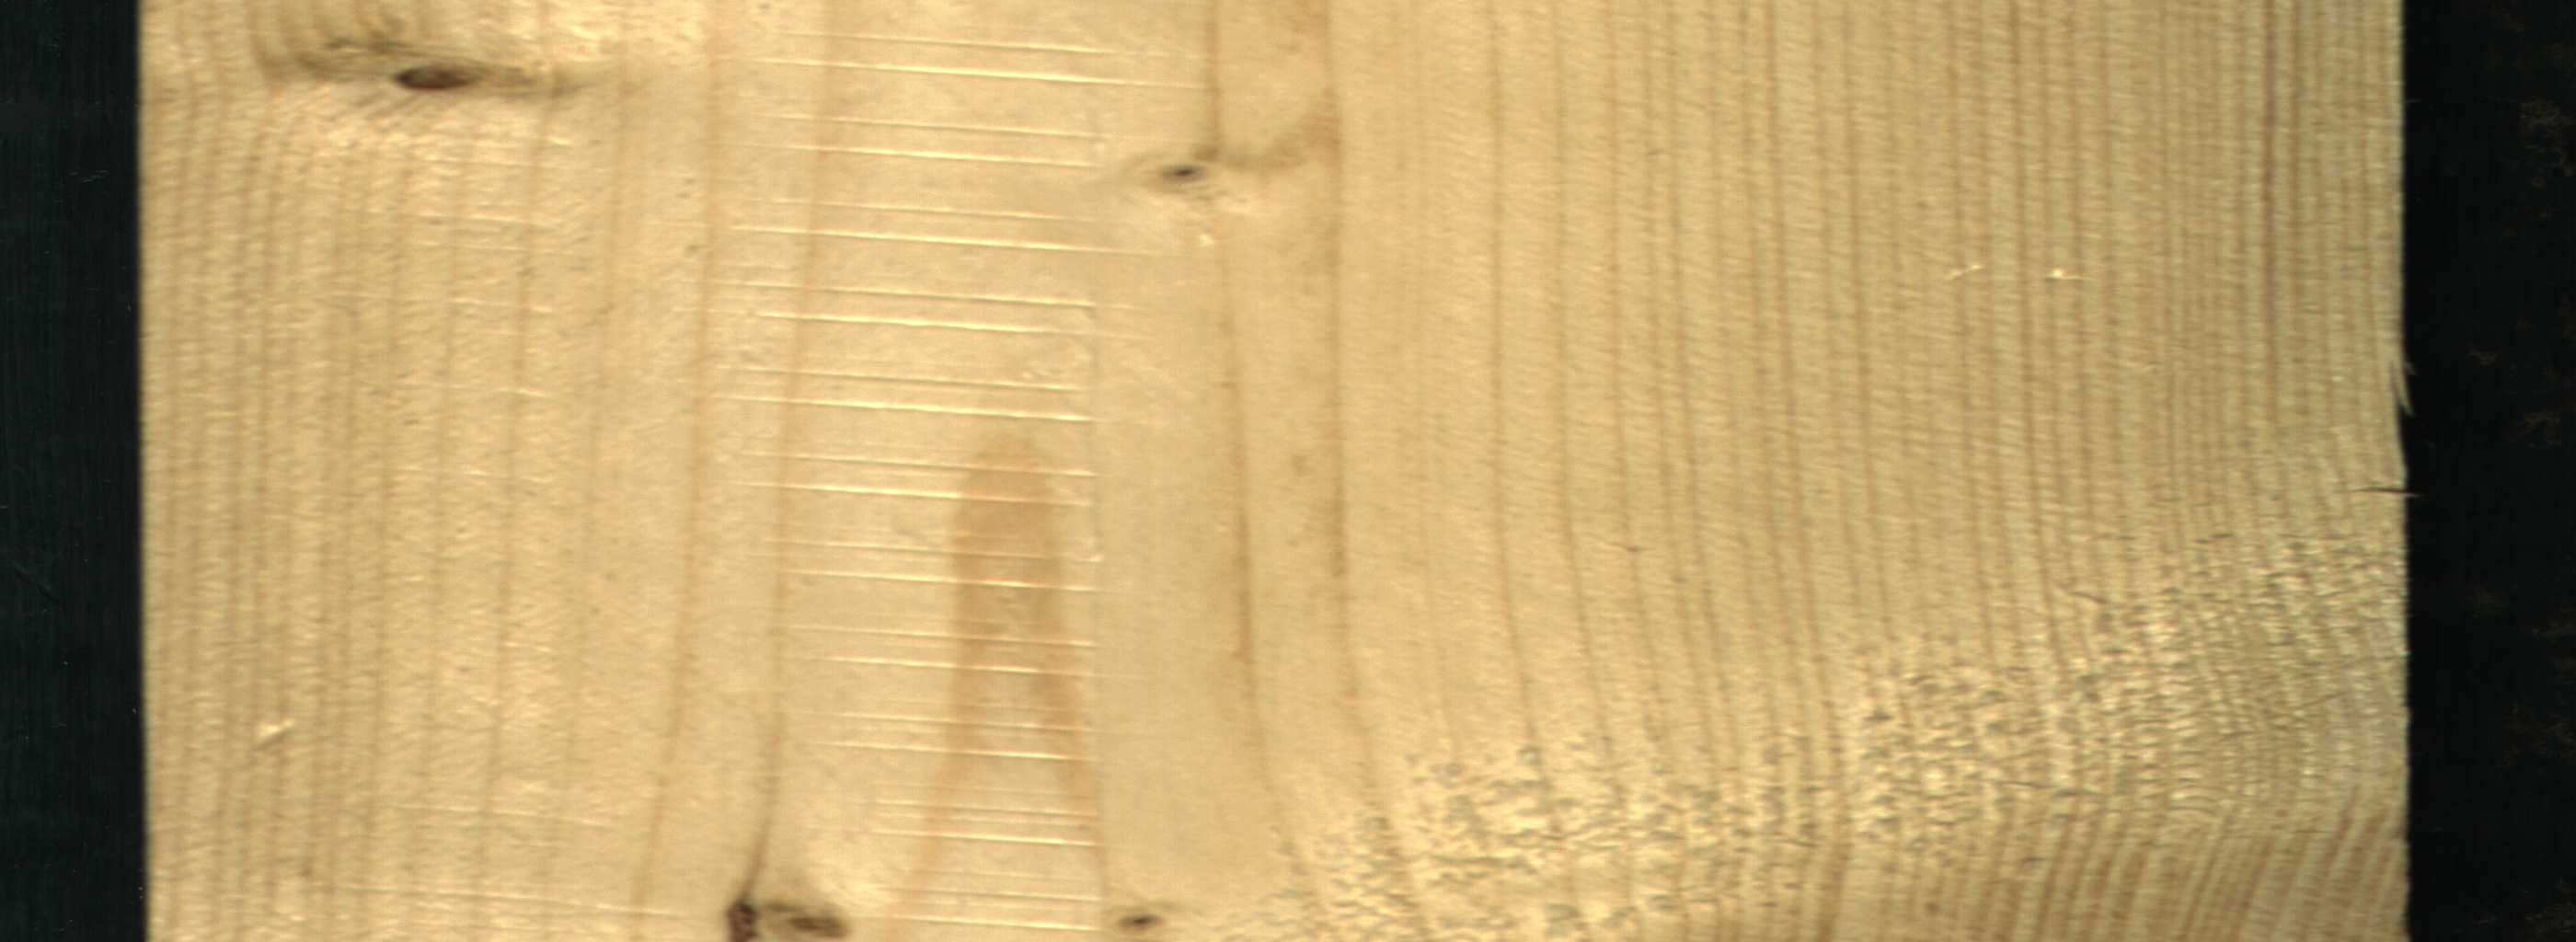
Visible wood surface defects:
resin
Live_Knot
Live_Knot
Live_Knot
Live_Knot